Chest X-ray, PA view. Patient: 26 years old, sex F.
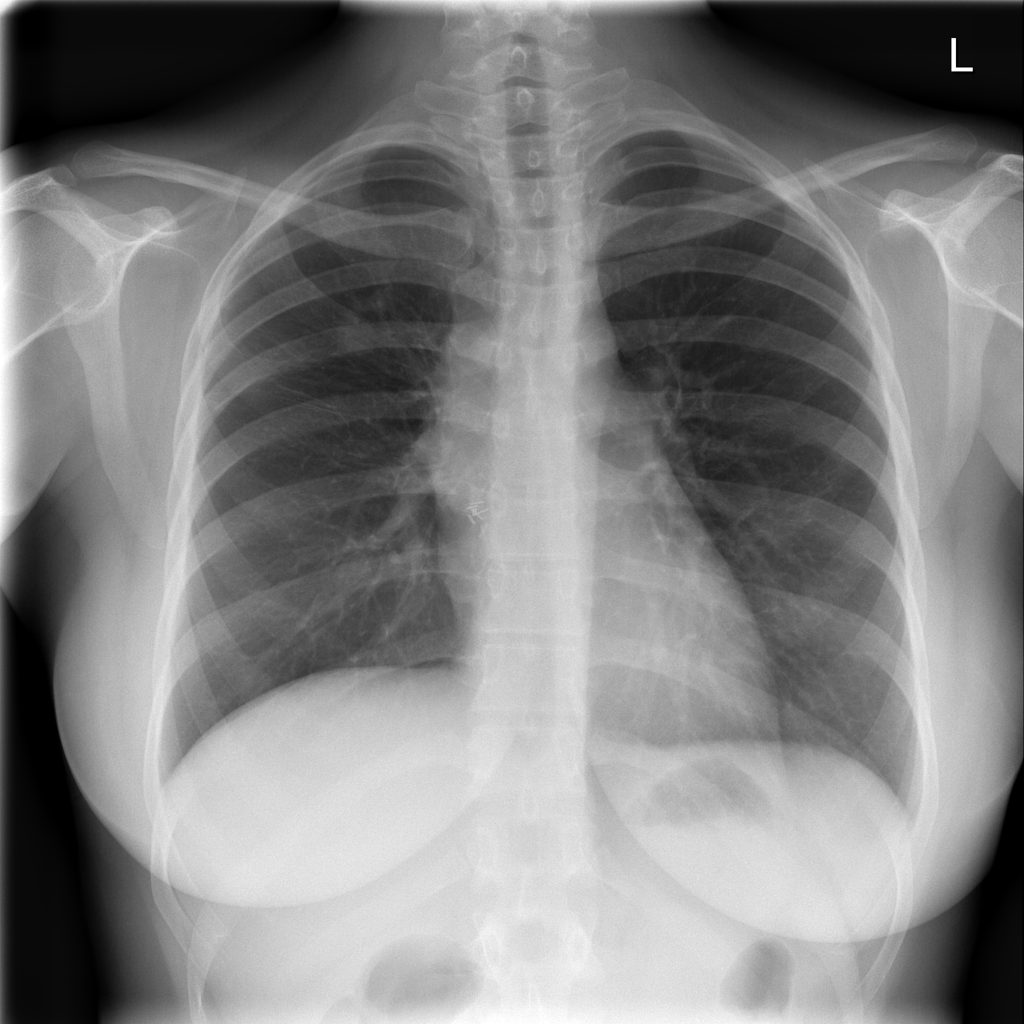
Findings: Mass